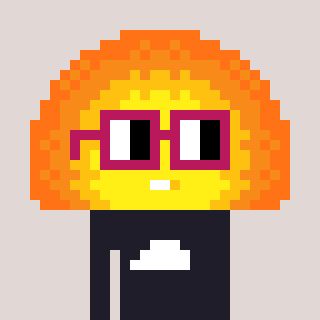
a pixel art character with square dark red glasses, a sunset-shaped head and a grayscale-colored body on a warm background